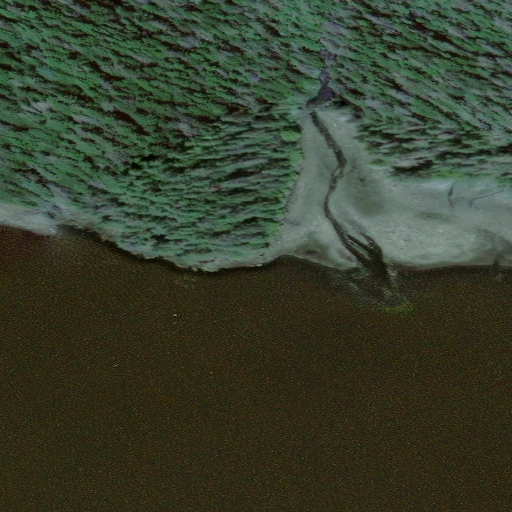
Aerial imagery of cape in Alaska named Creek Point containing only unknown